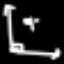
Label: angel